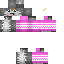
A female human skin with pale skin, wearing brown long hair dressed in a blue hoodie and black pants, featuring a closed mouth.